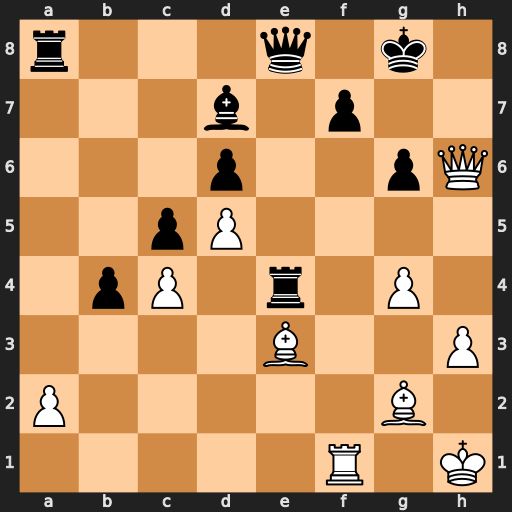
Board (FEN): r3q1k1/3b1p2/3p2pQ/2pP4/1pP1r1P1/4B2P/P5B1/5R1K
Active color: w
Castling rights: -
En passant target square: -
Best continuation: Bg5 Qe5 Bf6 Qxf6 Rxf6